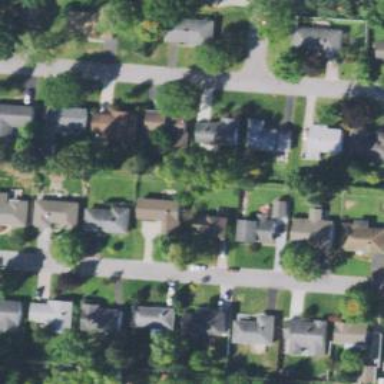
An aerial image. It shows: Neighborhood.